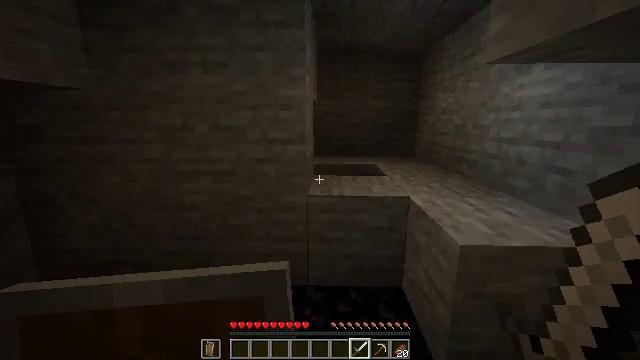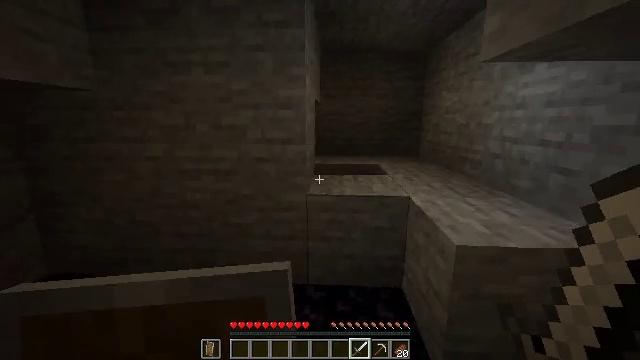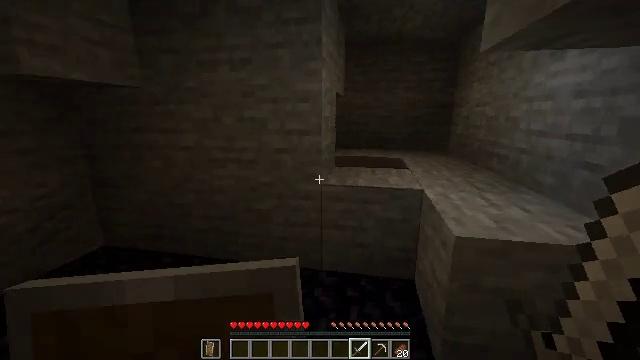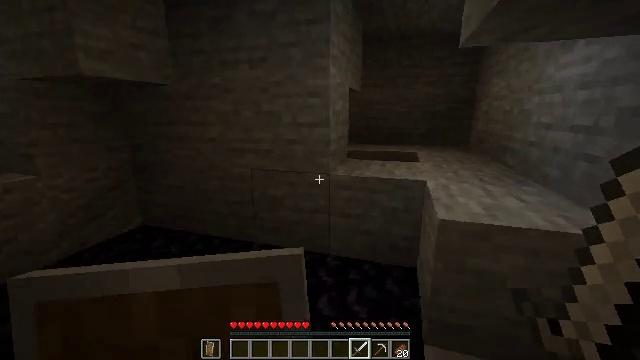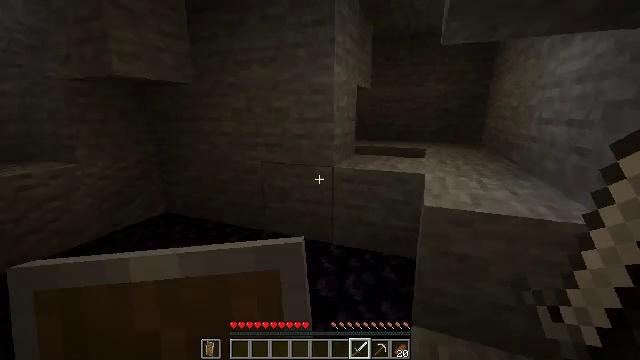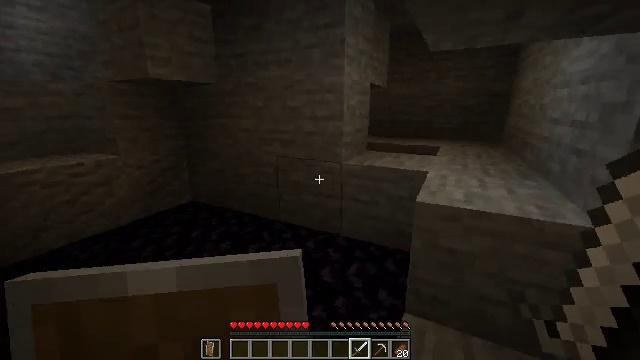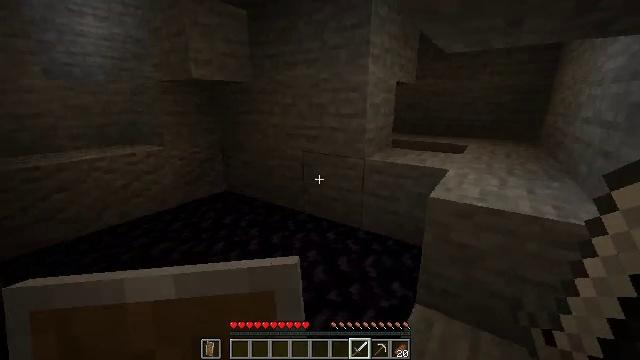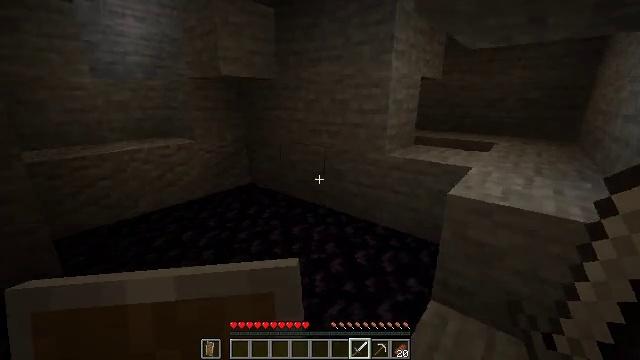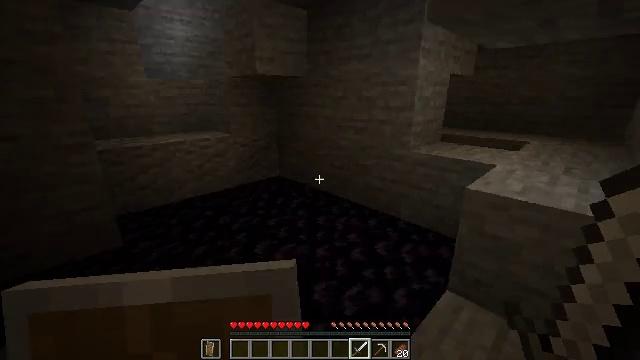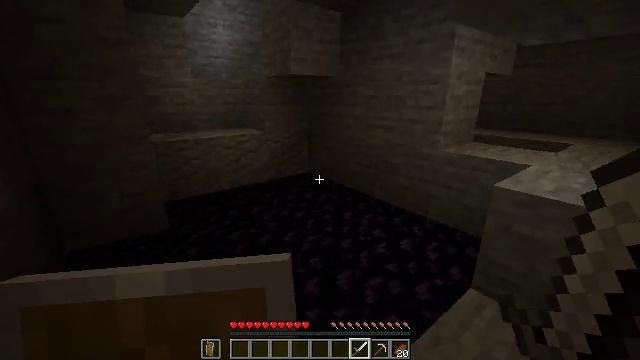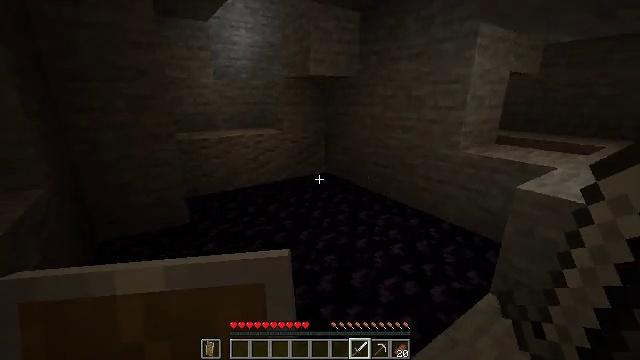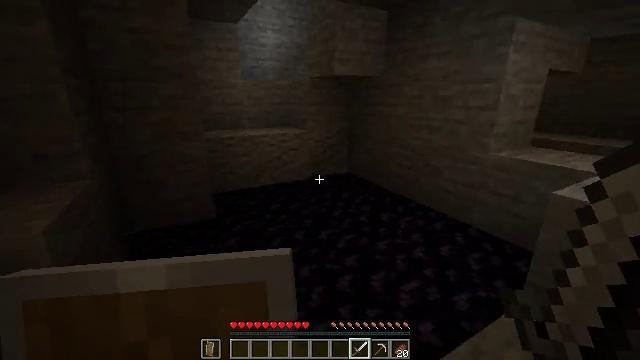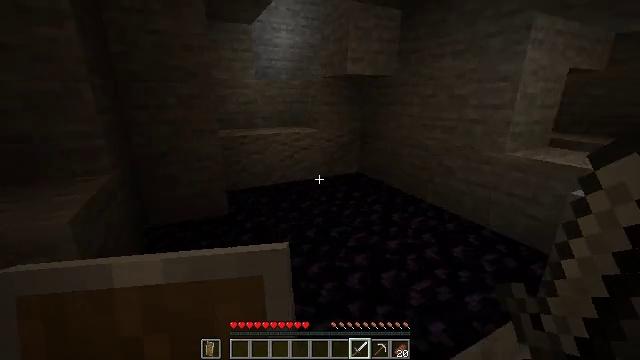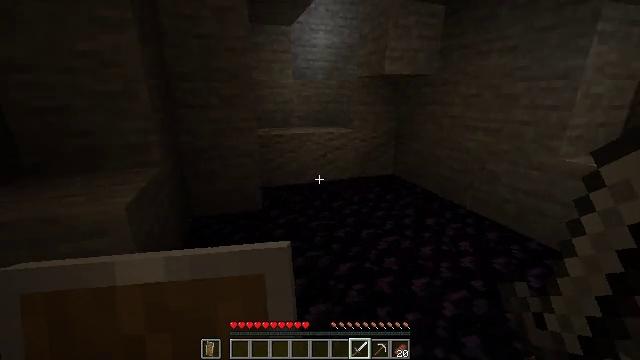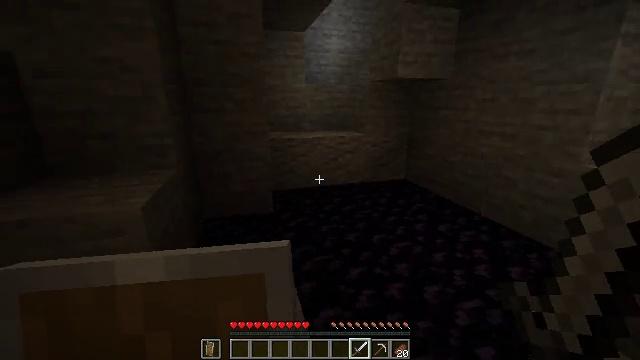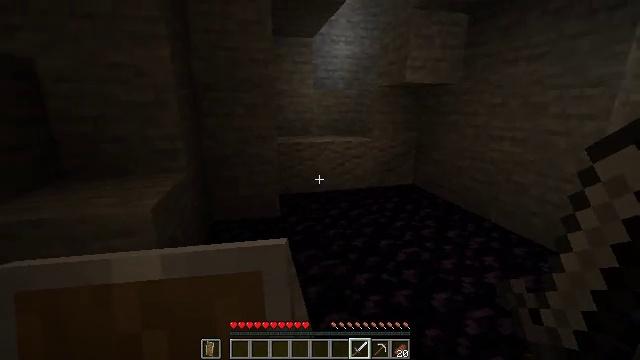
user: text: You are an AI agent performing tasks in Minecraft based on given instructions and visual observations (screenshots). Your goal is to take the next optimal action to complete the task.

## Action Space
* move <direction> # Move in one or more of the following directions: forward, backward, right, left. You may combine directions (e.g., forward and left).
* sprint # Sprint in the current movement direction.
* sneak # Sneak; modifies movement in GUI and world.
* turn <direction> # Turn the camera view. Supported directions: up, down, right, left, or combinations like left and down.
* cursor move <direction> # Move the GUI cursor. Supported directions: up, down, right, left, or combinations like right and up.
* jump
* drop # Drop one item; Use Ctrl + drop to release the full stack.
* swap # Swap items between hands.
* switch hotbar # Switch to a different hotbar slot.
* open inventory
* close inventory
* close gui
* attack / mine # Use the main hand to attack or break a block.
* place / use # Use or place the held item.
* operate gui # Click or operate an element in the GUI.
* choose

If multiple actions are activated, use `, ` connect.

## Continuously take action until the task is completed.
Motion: motion action
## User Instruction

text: Destroy the dangerous spawner.
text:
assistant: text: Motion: move back and move right, turn left
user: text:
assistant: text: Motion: move back and move right, turn left and down
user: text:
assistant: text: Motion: move back and move right, turn left
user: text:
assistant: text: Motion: move back and move right, turn left
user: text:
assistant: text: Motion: move back and move right, turn left
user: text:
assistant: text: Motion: move back, turn left
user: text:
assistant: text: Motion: move back, turn left
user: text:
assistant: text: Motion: turn left
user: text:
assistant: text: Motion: turn left
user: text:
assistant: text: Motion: turn left
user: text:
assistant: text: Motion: turn left
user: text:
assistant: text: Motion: turn left
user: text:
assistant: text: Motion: turn left
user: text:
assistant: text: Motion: turn left
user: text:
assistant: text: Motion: turn left and up
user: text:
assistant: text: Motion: turn left and up
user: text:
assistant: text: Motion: turn left and up
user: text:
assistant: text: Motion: turn left
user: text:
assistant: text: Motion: turn left
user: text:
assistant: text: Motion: turn left
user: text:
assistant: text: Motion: turn left
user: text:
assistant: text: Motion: turn left
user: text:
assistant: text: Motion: turn left and down
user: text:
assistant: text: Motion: turn left
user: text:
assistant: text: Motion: no_op
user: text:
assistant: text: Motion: no_op
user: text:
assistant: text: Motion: no_op
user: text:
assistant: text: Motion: turn right
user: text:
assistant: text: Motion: turn right and up
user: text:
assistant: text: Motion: no_op